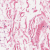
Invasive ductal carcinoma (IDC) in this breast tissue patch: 0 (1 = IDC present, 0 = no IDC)